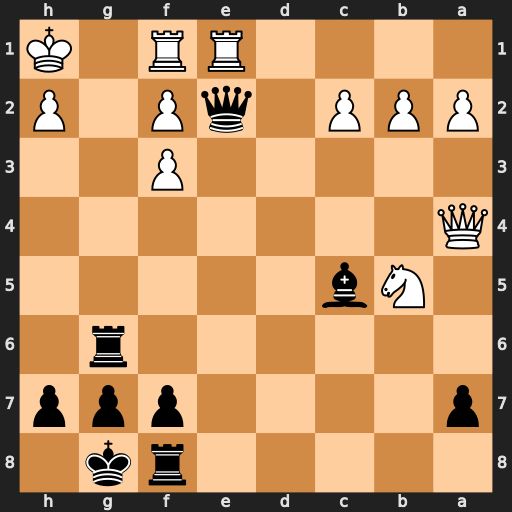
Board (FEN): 5rk1/p4ppp/6r1/1Nb5/Q7/5P2/PPP1qP1P/4RR1K
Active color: b
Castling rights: -
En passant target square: -
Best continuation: Qxf3#